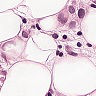
Metastatic tissue present: yes